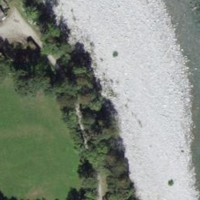
EUNIS habitat code: 24
Species observed at this site:
Alcedo atthis
Motacilla alba